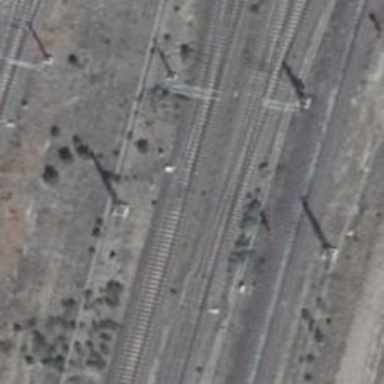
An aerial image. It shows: Railway switch.